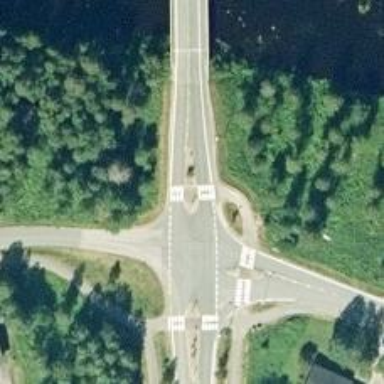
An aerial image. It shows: Cycleway with asphalt surface. There is zebra crossing with island in the middle.